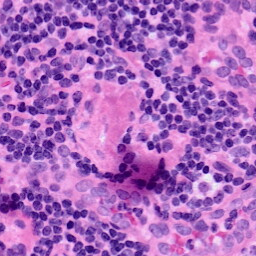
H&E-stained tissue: LymphNode